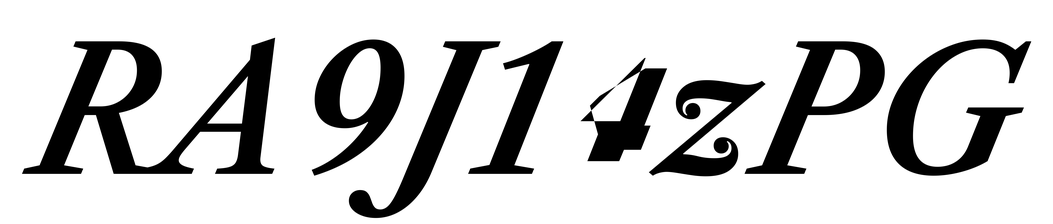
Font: LibreCaslonText-Italic_SemiBold_Italic